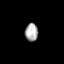
Tissue: prostate
Cell type: B cells
Senescence score: 0.7271
Nuclear area (px): 229
Mean DAPI intensity: 168.1